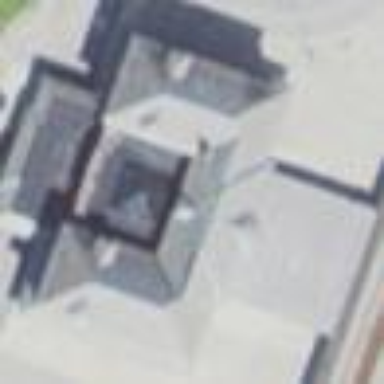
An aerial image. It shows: Train station building.